Question: I have customized a new language in Notepad++.
My problem is that I have two keywords : 'LAYER' and 'LAYER_ENCODING'. In the menu , 'LAYER' is mentionned in the first tab whereas 'LAYER_ENCODING' is mentionned in the second tab . Here is the syntax coloration I get for 'LAYER_ENCODING':

I seems that 'LAYER_ENCODING' keyword is not recognized because 'LAYER' already exists... Any idea on how I could solve this problem?
Here are my custom rules:
'''
<NotepadPlus>
<UserLang name="Mapfile" ext="map" udlVersion="2.1">
<Settings>
<Global caseIgnored="no" allowFoldOfComments="no" foldCompact="no" forcePureLC="0" decimalSeparator="0" />
<Prefix Keywords1="no" Keywords2="no" Keywords3="no" Keywords4="no" Keywords5="no" Keywords6="no" Keywords7="no" Keywords8="no" />
</Settings>
<KeywordLists>
<Keywords name="Comments">03 04 00# 01 02</Keywords>
<Keywords name="Numbers, prefix1"></Keywords>
<Keywords name="Numbers, prefix2"></Keywords>
<Keywords name="Numbers, extras1"></Keywords>
<Keywords name="Numbers, extras2"></Keywords>
<Keywords name="Numbers, suffix1"></Keywords>
<Keywords name="Numbers, suffix2"></Keywords>
<Keywords name="Numbers, range"></Keywords>
<Keywords name="Operators1">&apos; ! &quot; $ % &amp; ( ) * , . / : ; ? @ [ \ ] ^ { | } ~ + &lt; = &gt;</Keywords>
<Keywords name="Operators2"></Keywords>
<Keywords name="Folders in code1, open">MAP LINESET MARKERSET POINTS SHADESET STYLE CLASS FEATURE JOIN LABEL LAYER LEGEND PROJECTION GRID QUERY OUTPUTFORMAT QUERYMAP REFERENCE SCALEBAR WEB METADATA</Keywords>
<Keywords name="Folders in code1, middle"></Keywords>
<Keywords name="Folders in code1, close">END</Keywords>
<Keywords name="Folders in code2, open"></Keywords>
<Keywords name="Folders in code2, middle"></Keywords>
<Keywords name="Folders in code2, close"></Keywords>
<Keywords name="Folders in comment, open"></Keywords>
<Keywords name="Folders in comment, middle"></Keywords>
<Keywords name="Folders in comment, close"></Keywords>
<Keywords name="Keywords1">FONTSET GRID OUTPUTFORMAT SYMBOLSET</Keywords>
<Keywords name="Keywords2">ANGLE ANTIALIAS BACKGROUNDCOLOR BACKGROUNDSHADOWCOLOR BACKGROUNDSHADOWSIZE BUFFER CHARACTER CLASSITEM COLOR CONNECTION CONNECTIONTYPE CONFIG DATAPATTERN DATA DESCRIPTION DEBUG DRIVER DUMP EMPTY ERROR EXPRESSION EXTENT EXTENSION FILLED FONT FOOTER FORCE FROM FILTER FILTERITEM FORMATOPTION GROUP HEADER IMAGE IMAGECOLOR IMAGEPATH IMAGEURL INTERLACE INTERVALS IMAGETYPE IMAGEMODE INCLUDE KEYIMAGE KEYSIZE KEYSPACING LABELANGLEITEM LABELCACHE LABELITEM LABELMAXSCALE LABELMINSCALE LABELSIZEITEM LAYER_ENCODING LOG LABELREQUIRES LABELFORMAT MAXFEATURES MAXSCALE MAXSCALEDENOM MAXSIZE MAXTEMPLATE MINDISTANCE MINFEATURESIZE MINSCALE MINSIZE MINTEMPLATE MINARCS MAXARCS MININTERVAL MAXINTERVAL MINSUBDIVIDE MINWIDTH MAXSUBDIVIDE MAXWIDTH MIMETYPE MARKER MARKERSIZE MINBOXSIZE MAXBOXSIZE NAME OFFSET OUTLINECOLOR OFFSITE OVERLAYOUTLINECOLOR OVERLAYCOLOR OVERLAYSYMBOL OVERLAYSIZE OVERLAYMINSIZE OVERLAYMAXSIZE OVERLAYBACKGROUNDCOLOR PARTIALS POSITION POSTLABELCACHE PROCESSING QUERYITEM REQUIRES RESULT_FIELDS RESULT_HEADERS SCALE SHAPEPATH SIZE SPACING STATUS STYLED SYMBOL SYMBOLSCALE SYMBOLSCALEDENOM STYLEITEM SIZEUNITS SHADOWCOLOR SHADOWSIZE TABLE TEMPLATE TEXT TILEINDEX TILEITEM TO TOLERANCE TOLERANCEUNITS TRANSFORM TRANSPARENT TRANSPARENCY TYPE TEMPLATEPATTERN UNITS WRAP WIDTH</Keywords>
<Keywords name="Keywords3">annotation auto bitmap cc cl cr dd default ddmm ddmmss embed ellipse embed epsg false feet giant gif gtiff hilite inches jpeg kilometers large lc line ll local lr medium meters miles multiple normal off on ogr pixmap pixels point polygon polyline png queryonly raster sde selected single small swf tiny true truetype uc ul ur vector wbmp wms wms_srs wms_name wms_server_version wms_format wms_connectiontimeout wms_latlonboundingbox wms_formatlist wms_style wms_time wms_force_separate_request</Keywords>
<Keywords name="Keywords4"></Keywords>
<Keywords name="Keywords5"></Keywords>
<Keywords name="Keywords6"></Keywords>
<Keywords name="Keywords7"></Keywords>
<Keywords name="Keywords8"></Keywords>
<Keywords name="Delimiters">00&quot; 01 02&quot; 03&apos; 04 05&apos; 06 07 08 09 10 11 12 13 14 15 16 17 18 19 20 21 22 23</Keywords>
</KeywordLists>
<Styles>
<WordsStyle name="DEFAULT" fgColor="000000" bgColor="FFFFFF" fontName="" fontStyle="0" nesting="0" />
<WordsStyle name="COMMENTS" fgColor="000000" bgColor="FFFFFF" fontName="" fontStyle="0" nesting="0" />
<WordsStyle name="LINE COMMENTS" fgColor="808080" bgColor="FFFFFF" fontName="" fontStyle="0" nesting="0" />
<WordsStyle name="NUMBERS" fgColor="FF0000" bgColor="FFFFFF" fontName="Consolas" fontStyle="0" fontSize="12" nesting="0" />
<WordsStyle name="KEYWORDS1" fgColor="0000FF" bgColor="FFFFFF" fontName="" fontStyle="1" nesting="0" />
<WordsStyle name="KEYWORDS2" fgColor="808000" bgColor="FFFFFF" fontName="" fontStyle="1" nesting="0" />
<WordsStyle name="KEYWORDS3" fgColor="000000" bgColor="FFFFFF" fontName="" fontStyle="1" nesting="0" />
<WordsStyle name="KEYWORDS4" fgColor="000000" bgColor="FFFFFF" fontName="" fontStyle="0" nesting="0" />
<WordsStyle name="KEYWORDS5" fgColor="000000" bgColor="FFFFFF" fontName="" fontStyle="0" nesting="0" />
<WordsStyle name="KEYWORDS6" fgColor="000000" bgColor="FFFFFF" fontName="" fontStyle="0" nesting="0" />
<WordsStyle name="KEYWORDS7" fgColor="000000" bgColor="FFFFFF" fontName="" fontStyle="0" nesting="0" />
<WordsStyle name="KEYWORDS8" fgColor="000000" bgColor="FFFFFF" fontName="" fontStyle="0" nesting="0" />
<WordsStyle name="OPERATORS" fgColor="0000FF" bgColor="FFFFFF" fontName="" fontStyle="0" nesting="0" />
<WordsStyle name="FOLDER IN CODE1" fgColor="0000FF" bgColor="FFFFFF" fontName="" fontStyle="1" nesting="0" />
<WordsStyle name="FOLDER IN CODE2" fgColor="000000" bgColor="FFFFFF" fontName="" fontStyle="0" nesting="0" />
<WordsStyle name="FOLDER IN COMMENT" fgColor="000000" bgColor="FFFFFF" fontName="" fontStyle="0" nesting="0" />
<WordsStyle name="DELIMITERS1" fgColor="800040" bgColor="FFFFFF" fontName="" fontStyle="0" nesting="0" />
<WordsStyle name="DELIMITERS2" fgColor="800000" bgColor="FFFFFF" fontName="" fontStyle="0" nesting="0" />
<WordsStyle name="DELIMITERS3" fgColor="000000" bgColor="FFFFFF" fontName="" fontStyle="0" nesting="0" />
<WordsStyle name="DELIMITERS4" fgColor="000000" bgColor="FFFFFF" fontName="" fontStyle="0" nesting="0" />
<WordsStyle name="DELIMITERS5" fgColor="000000" bgColor="FFFFFF" fontName="" fontStyle="0" nesting="0" />
<WordsStyle name="DELIMITERS6" fgColor="000000" bgColor="FFFFFF" fontName="" fontStyle="0" nesting="0" />
<WordsStyle name="DELIMITERS7" fgColor="000000" bgColor="FFFFFF" fontName="" fontStyle="0" nesting="0" />
<WordsStyle name="DELIMITERS8" fgColor="000000" bgColor="FFFFFF" fontName="" fontStyle="0" nesting="0" />
</Styles>
</UserLang>
</NotepadPlus>
'''
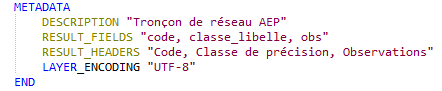
Answer: You need to move code folding 'LAYER' to . Folding in code 2 style works <URL> from the first which uses forward search and can glue to any other key words. Code style two honors white spaces and other special characters.